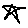
Label: star